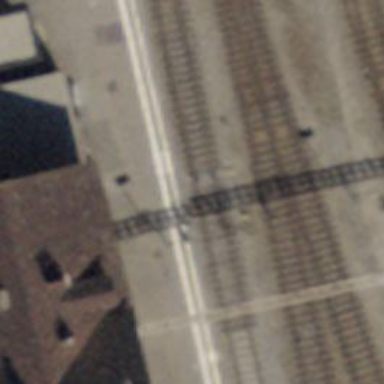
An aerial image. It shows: Railway switch.